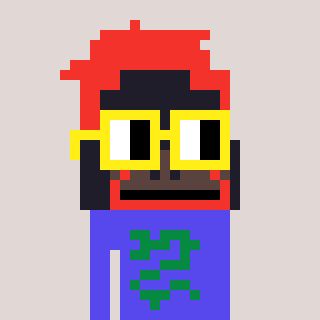
a pixel art character with square yellow glasses, a orangutan-shaped head and a computerblue-colored body on a warm background